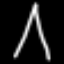
Label: The Eiffel Tower